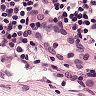
Metastatic tissue present: no